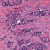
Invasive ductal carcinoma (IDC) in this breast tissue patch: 1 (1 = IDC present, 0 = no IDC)